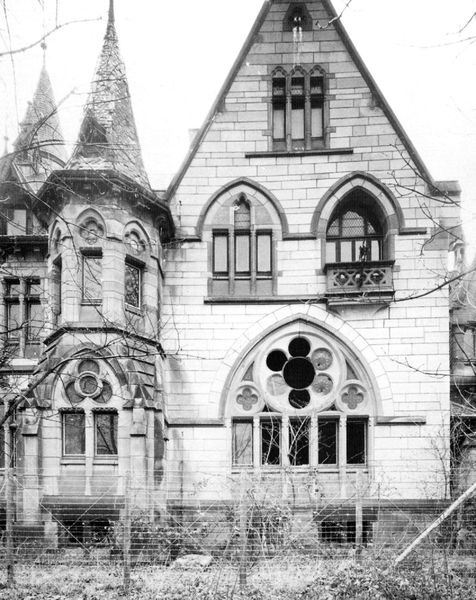
Titel: Villa Cahn
Künstler: Edwin Oppler
Standort: Bonn, Plittersdorf (EU - D - NRW)
Schlagwörter: baum, fenster, glas, schwarz, weiss, dach, gebäude, haus, zaun, alt, architektur, stein, steine, kirche, kontrast, kreis, turm, balkon, fassade, dächer, giebel, mauer, foto, verfall, erker, ruine, türme, schwarzweiss, aussenansicht, gemäuer, villa, rosette, spitzbogen, mauern, zaum, spitzdach